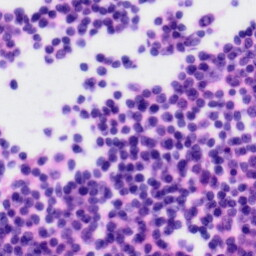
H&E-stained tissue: Tonsil